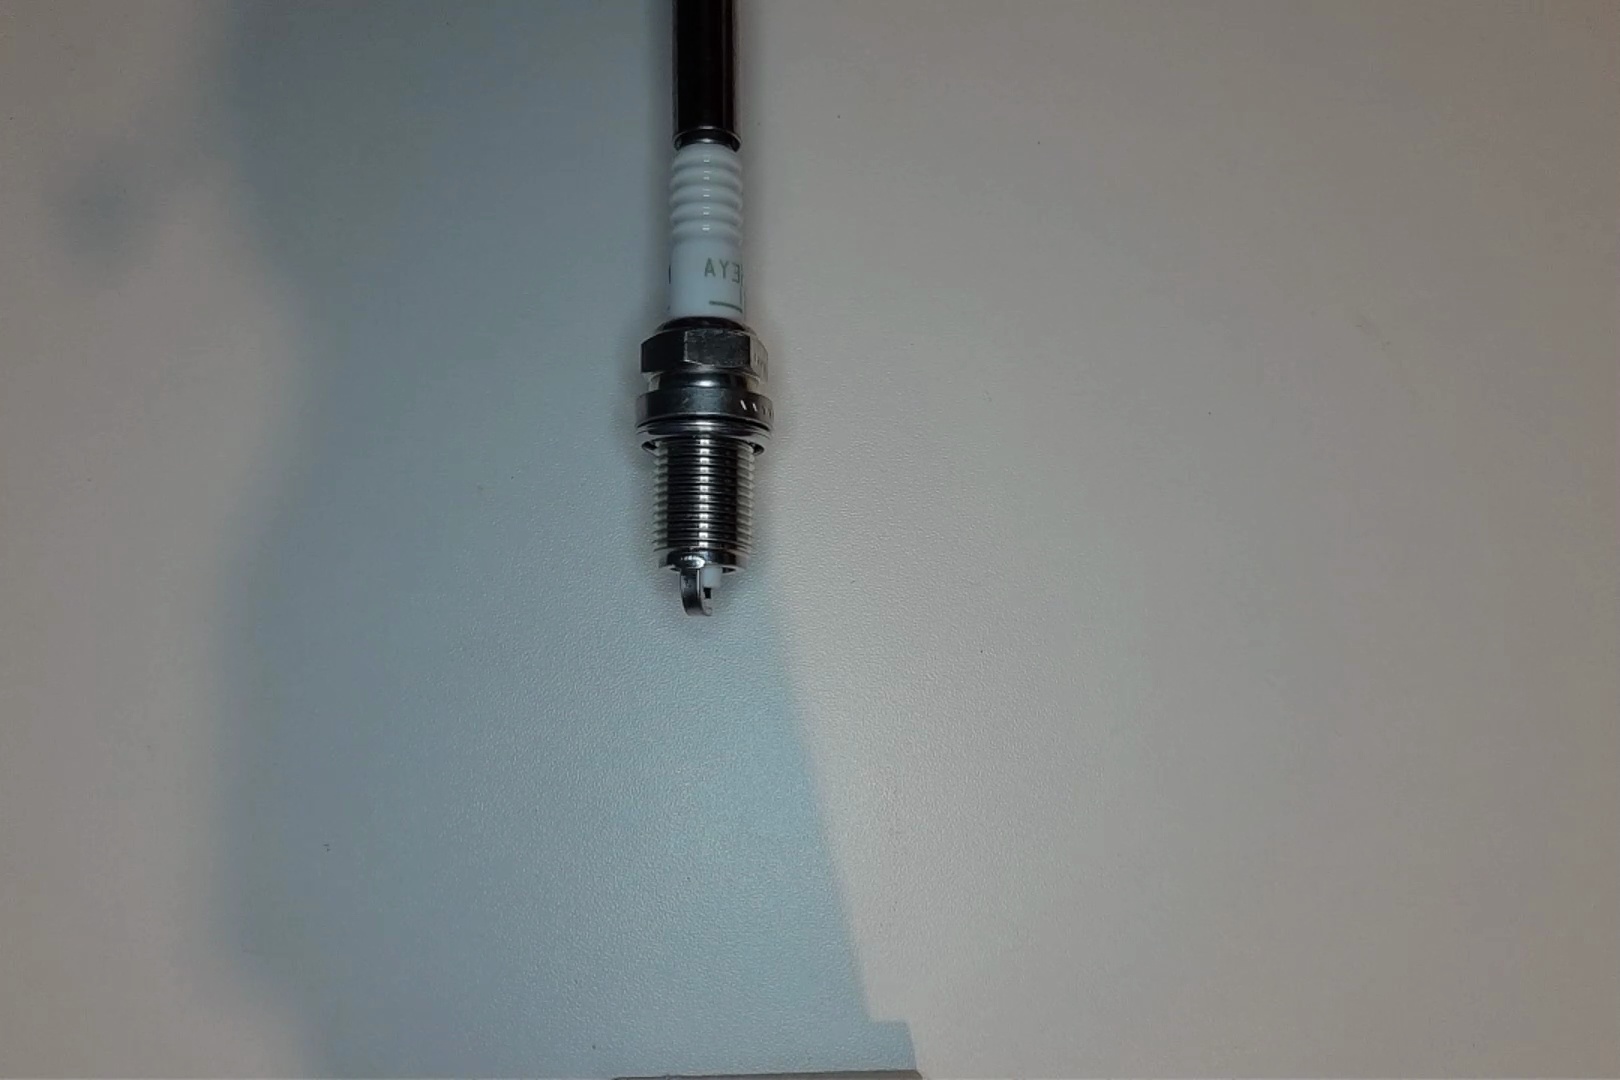
Label: normal